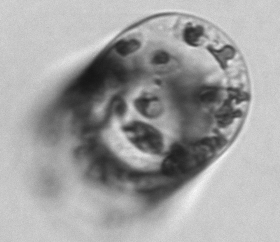
Label: Guinardia_flaccida